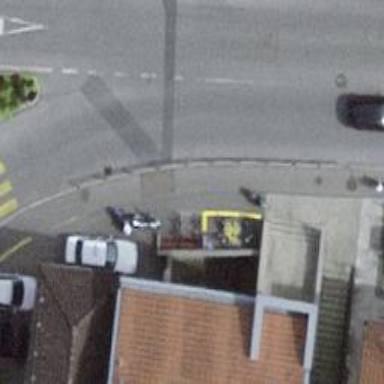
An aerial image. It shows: Bicycle rental service.